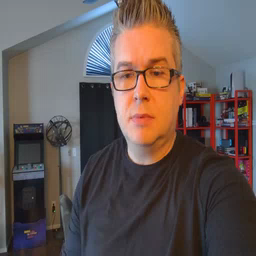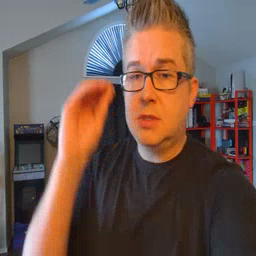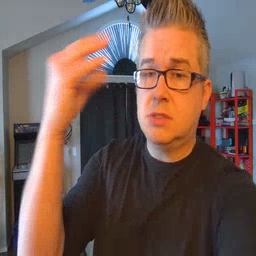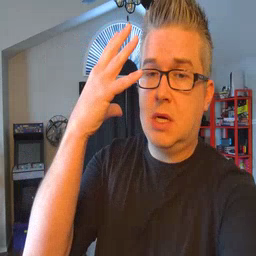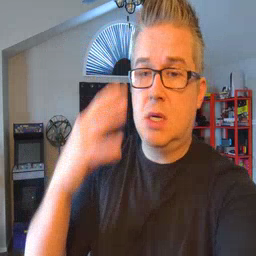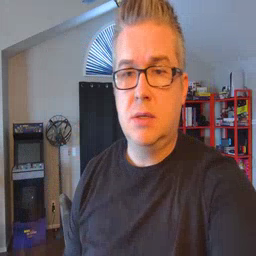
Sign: sun